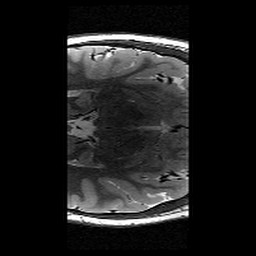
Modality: T2w
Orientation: axial
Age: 11
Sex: female
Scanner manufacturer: siemens
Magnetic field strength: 3 T
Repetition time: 9.23 s
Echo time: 0.067 s